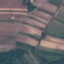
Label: PermanentCrop